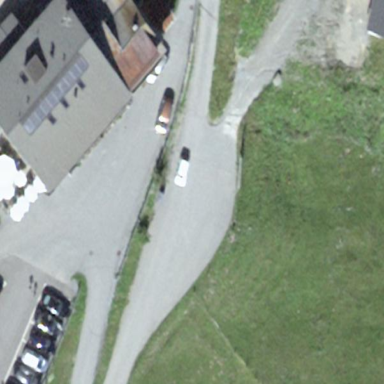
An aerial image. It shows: Hotel building.